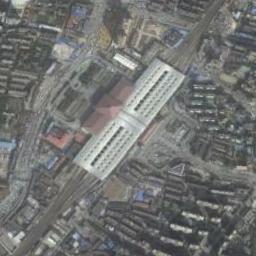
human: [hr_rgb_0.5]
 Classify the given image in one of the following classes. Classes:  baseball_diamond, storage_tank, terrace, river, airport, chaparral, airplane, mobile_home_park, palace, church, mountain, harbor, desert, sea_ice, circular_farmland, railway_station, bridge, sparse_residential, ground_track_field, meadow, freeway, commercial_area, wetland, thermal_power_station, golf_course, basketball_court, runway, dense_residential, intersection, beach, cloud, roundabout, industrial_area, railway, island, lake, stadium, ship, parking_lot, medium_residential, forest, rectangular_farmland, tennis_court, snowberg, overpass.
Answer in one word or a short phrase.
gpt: railway_station